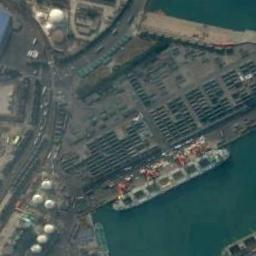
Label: ship